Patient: sex M, age 30
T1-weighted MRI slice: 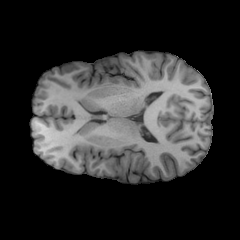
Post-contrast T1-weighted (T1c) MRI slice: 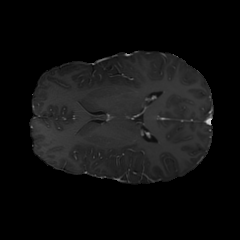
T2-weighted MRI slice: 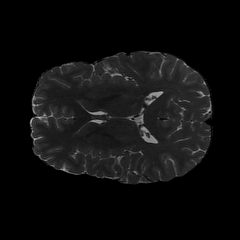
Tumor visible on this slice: no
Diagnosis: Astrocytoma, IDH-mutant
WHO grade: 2